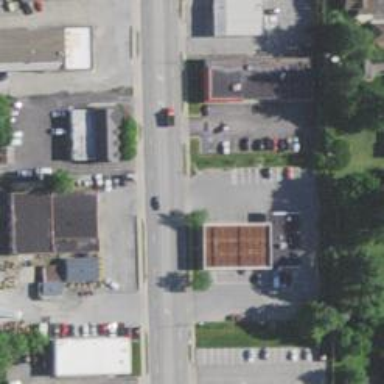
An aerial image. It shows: Secondary road with separate asphalt sidewalk.